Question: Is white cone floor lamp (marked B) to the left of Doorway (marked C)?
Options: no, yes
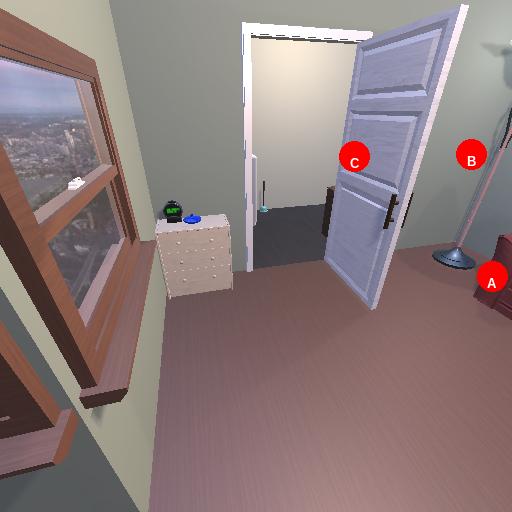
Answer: no